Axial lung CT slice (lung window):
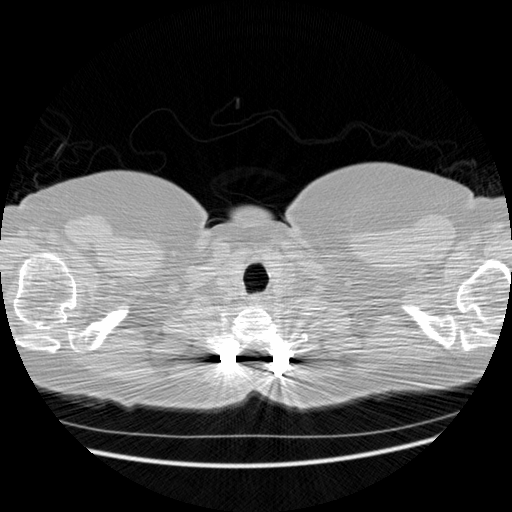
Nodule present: no